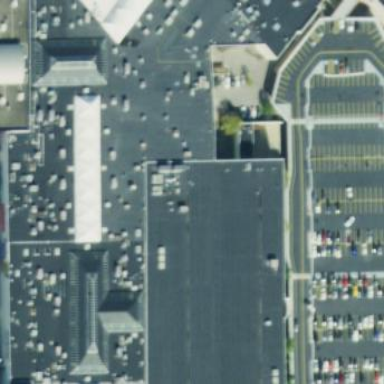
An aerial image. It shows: Retail building housing department store.